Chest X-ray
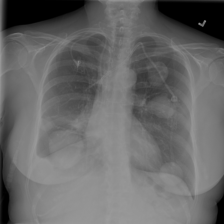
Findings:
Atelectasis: negative
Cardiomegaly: negative
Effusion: negative
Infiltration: negative
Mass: negative
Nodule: negative
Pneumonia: negative
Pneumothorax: negative
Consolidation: negative
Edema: negative
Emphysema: negative
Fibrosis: negative
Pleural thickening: negative
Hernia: negative